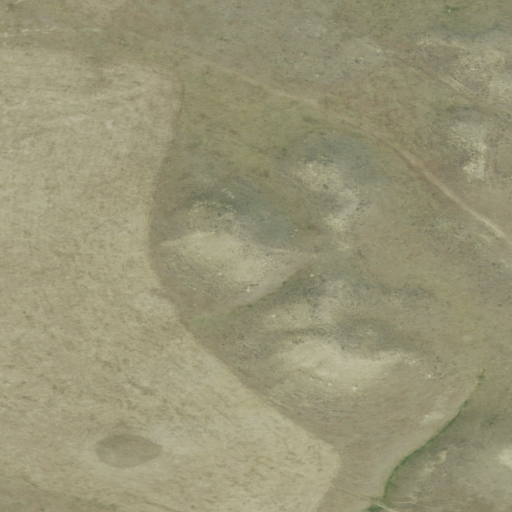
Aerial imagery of mountain in Montana named Potato Buttes containing cultivated crops, grassland, and shrub